Question: I switched from Notepad++ to Sublime Text 3 last week and I'm loving it. I know Notepad++ don't have a feature like this also, but is there a plugin or setting on Sublime Text 3 that I can use to make a file always visible on my sidebar every time I open it? I have a single text file that has some login info and useful note for my development and I want Sublime to remember to at least add a shortcut on that file on my sidebar so that I can access it anytime I want to.

I want to be always visible on my sidebar when every I open my Sublime Text 3. Thanks in advance!
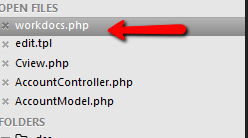
Answer: It's not exactly what you want but you could try Sublime FavoriteFiles:
<URL>
It's ST3 compatible and works well. You can assign keyboard short-cuts to the various commands or use Control + Shift + P to access them quickly.